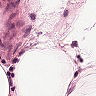
Metastatic tissue present: no